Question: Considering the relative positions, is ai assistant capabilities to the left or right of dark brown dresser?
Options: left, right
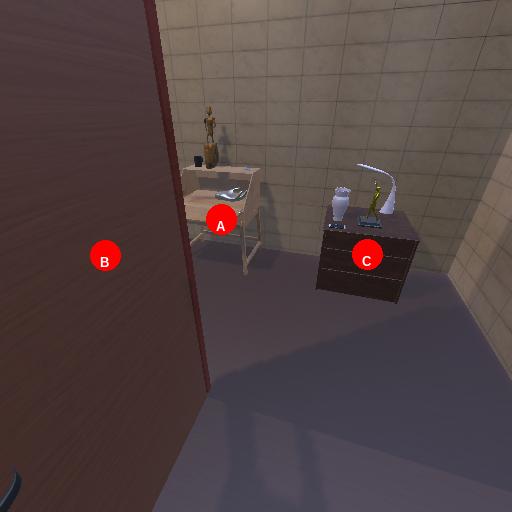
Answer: left